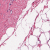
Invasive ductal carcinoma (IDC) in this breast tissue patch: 0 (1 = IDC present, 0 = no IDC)